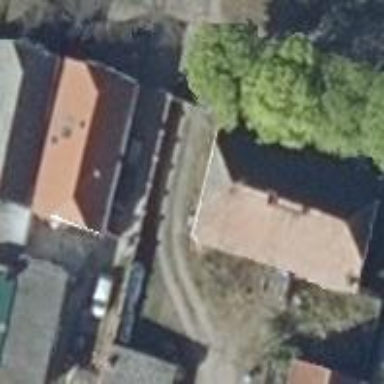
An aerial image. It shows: Residential building.